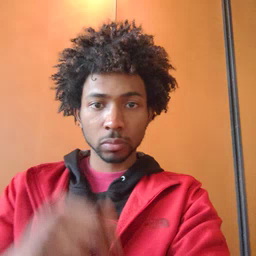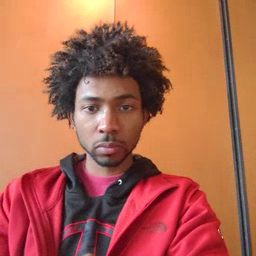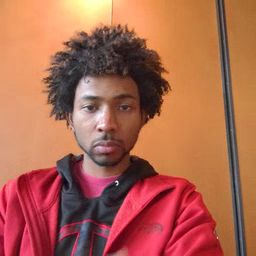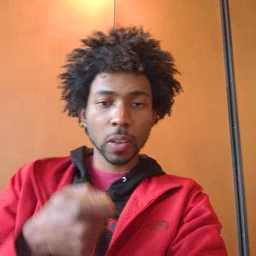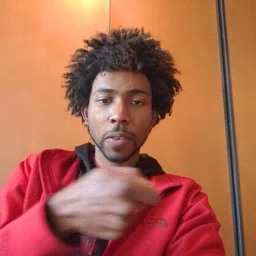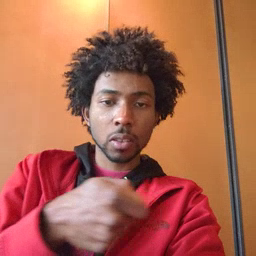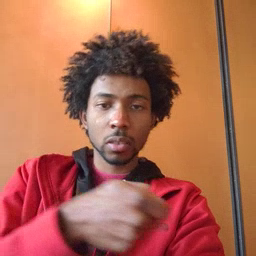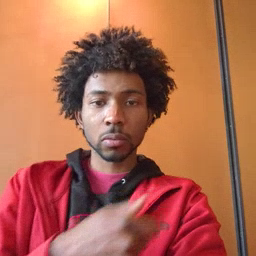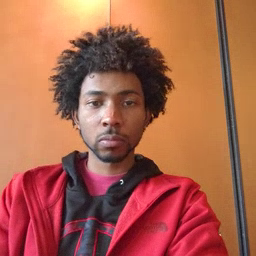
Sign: vacuum